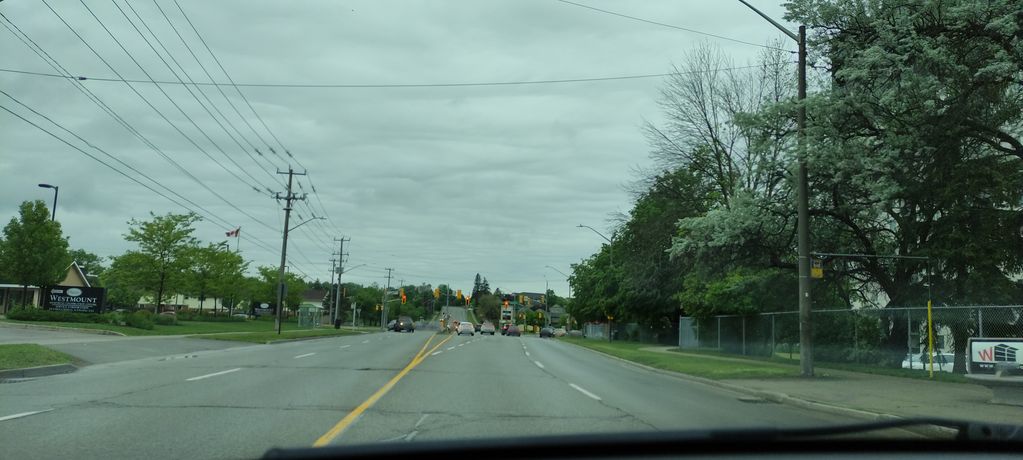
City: kitchener-waterloo